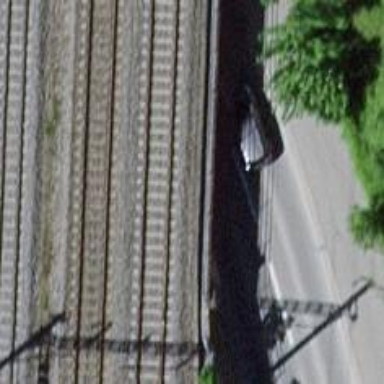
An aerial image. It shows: Bridge over electrified railway with contact line.